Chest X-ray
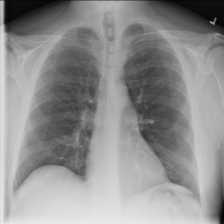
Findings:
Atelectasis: negative
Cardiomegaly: negative
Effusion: negative
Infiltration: negative
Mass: negative
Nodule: negative
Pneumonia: negative
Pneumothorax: negative
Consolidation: negative
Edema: negative
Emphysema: negative
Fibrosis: negative
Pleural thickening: negative
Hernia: negative